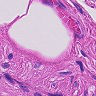
Metastatic tissue present: no